Interaction volume radius: 5 \u00c5
Interaction volume height: 30 \u00c5
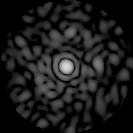
Disorder parameter: 0.8518